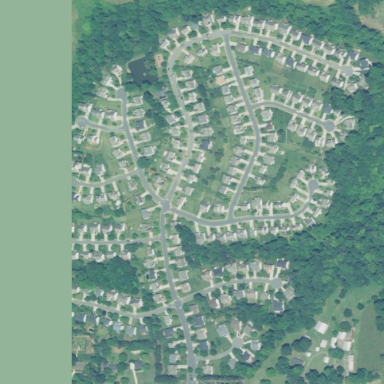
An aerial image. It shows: Residential area composed of single-family homes.